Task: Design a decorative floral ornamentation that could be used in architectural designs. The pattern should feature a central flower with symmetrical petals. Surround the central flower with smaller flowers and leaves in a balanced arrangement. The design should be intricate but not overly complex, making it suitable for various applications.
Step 1373:
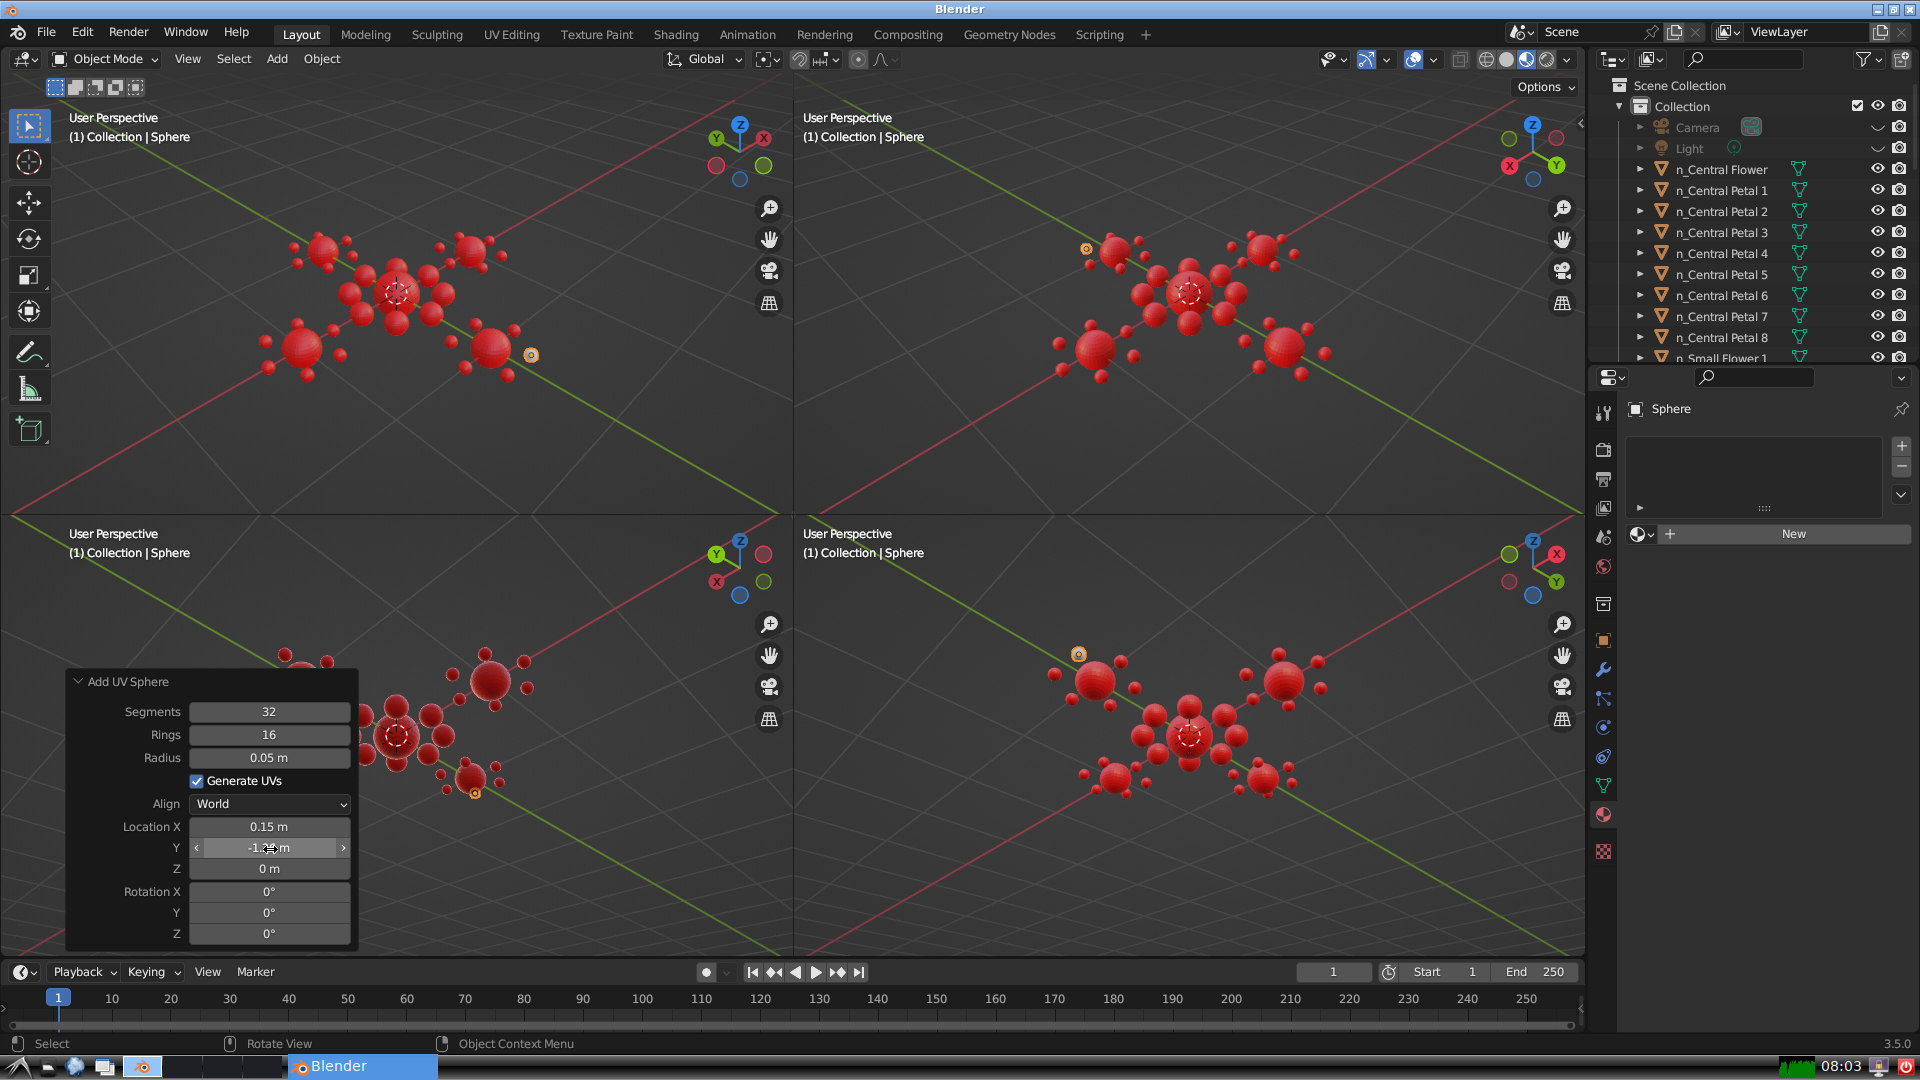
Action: {"mouse_move": [270, 867]}